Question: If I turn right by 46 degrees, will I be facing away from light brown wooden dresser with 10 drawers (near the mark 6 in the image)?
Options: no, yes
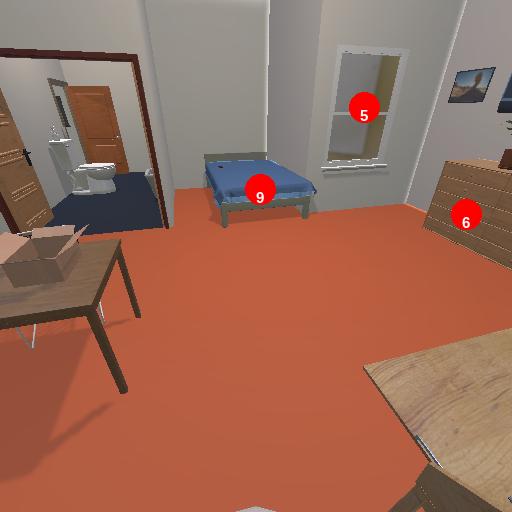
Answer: no